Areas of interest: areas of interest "Commercial service"
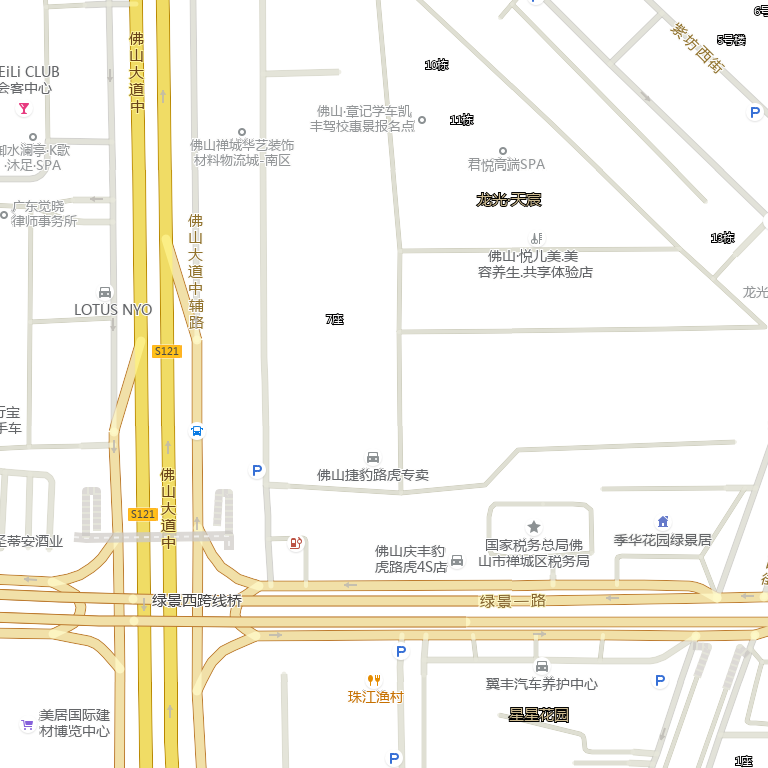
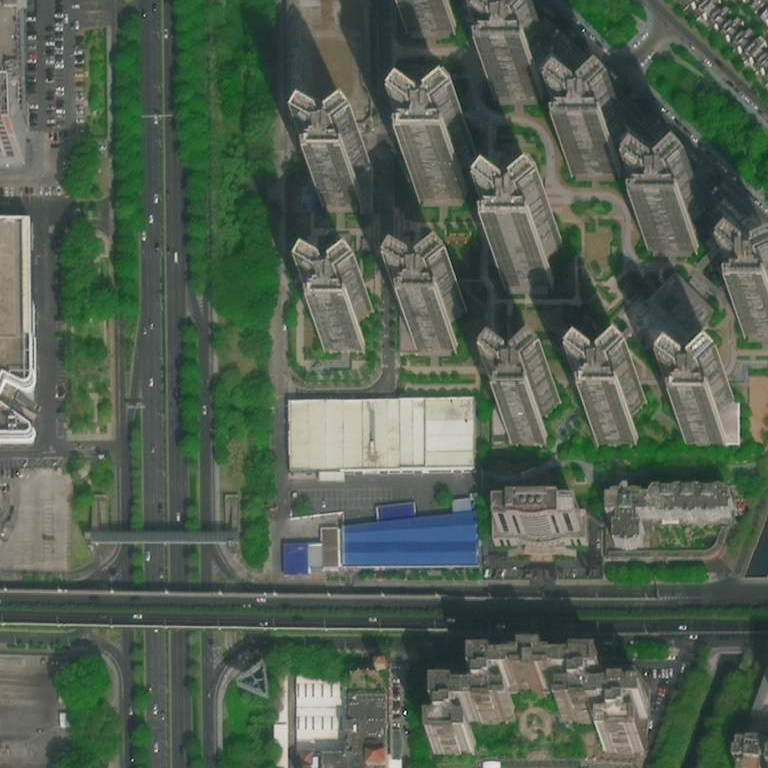